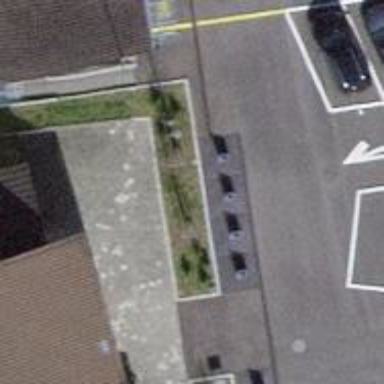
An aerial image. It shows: Brown bench in the vicinity.